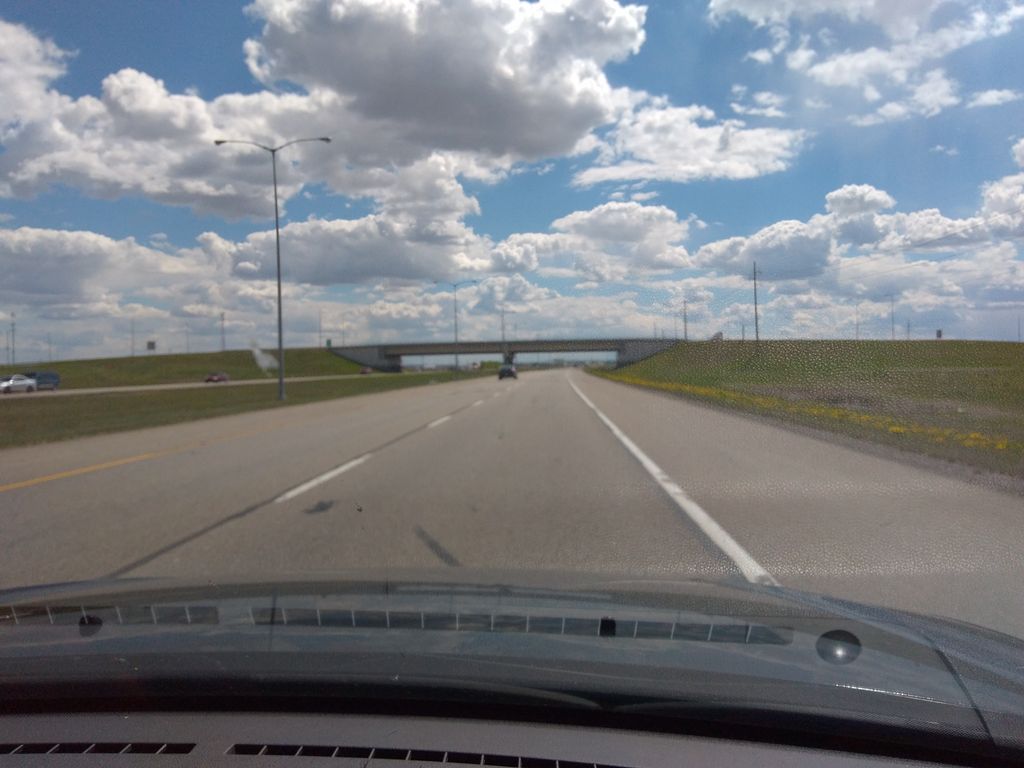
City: calgary